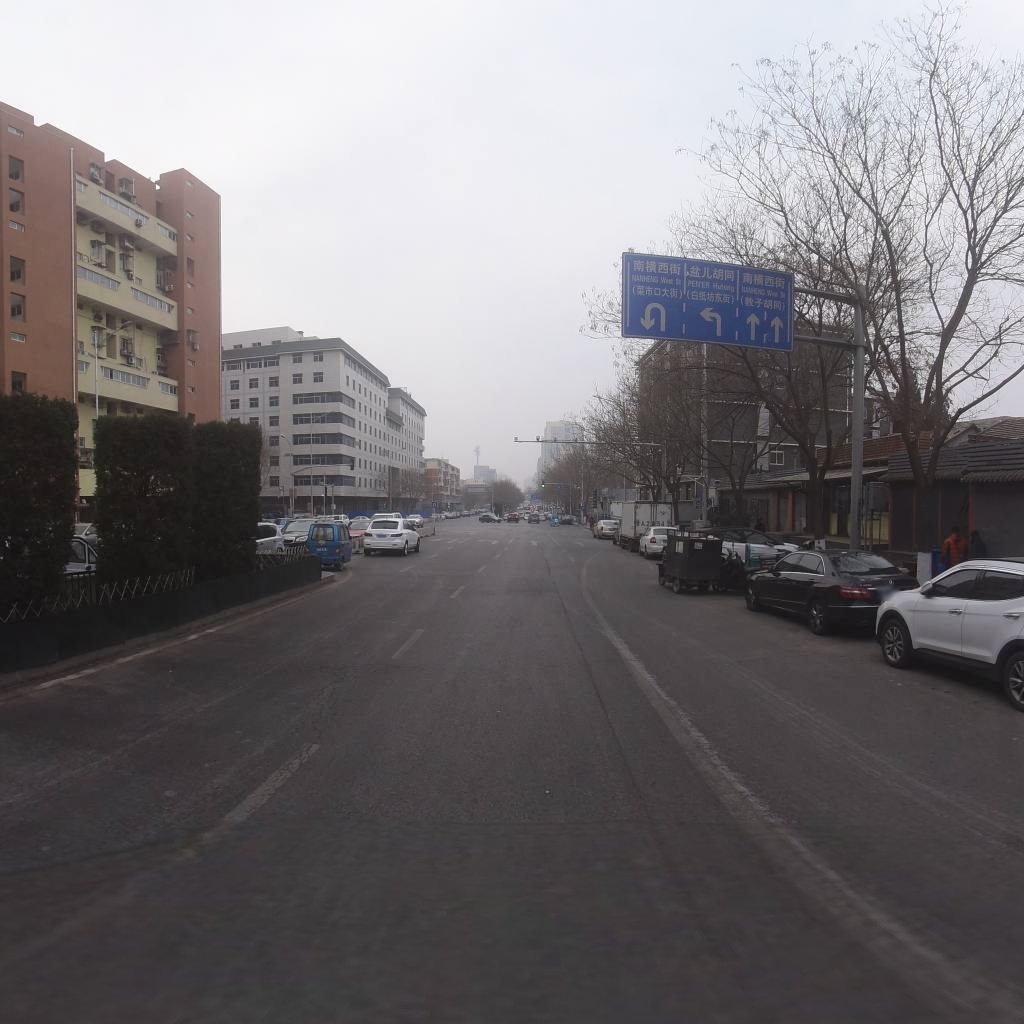
Region: Xicheng
Road damage annotations: longitudinal crack, alligator crack